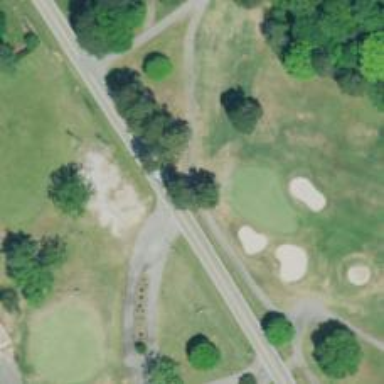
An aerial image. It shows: Footway that doubles as golf path.